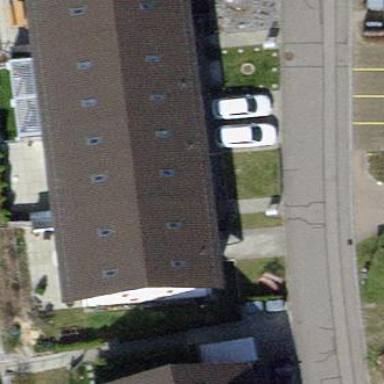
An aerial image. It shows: Terrace building with gabled roof.